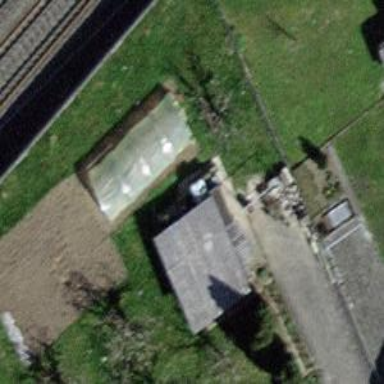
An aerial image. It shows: Shed.